Question: I have the following HTML code (please disregard the inline style, still testing and eventually move to external file):
'''
<div style="width: 80%; margin: 0 auto; border: 1px solid #A7DFFF; background: #DDDDDD; height: 350px;">
<div style="width: 100%; background: #0181C7; height: 50px; line-height: 50px;">
<span style="color: #fff;text-shadow: 0px 1px 0px #999, 0px 2px 0px #888, 0px 3px 0px #777, 0px 4px 0px #666, 0px 5px 0px #555, 0px 6px 0px #444, 0px 7px 0px #333, 0px 8px 7px #001135;font: 35px 'ChunkFiveRegular';">PHYSICIANS</span>
</div>
<div style="height: 15px;"></div>
<div style="height: 285;">
<div style="height: 100%; overflow: auto;">
<ul class="traits" id="trait_selector">
<li class="trait active" data-trait-id="9">
<a href="/locations/new-york/neighborhoods?tags[]=12&amp;tags[]=66" class="premote trait-link large btn" data-trait-id="9">
<span class="check"><i class="icon icon-ok"></i></span>
<span class="name">test, test2 MD</span>
<span class="count">6</span>
</a>
</li>
<li class="trait active" data-trait-id="12">
<a href="/locations/new-york/neighborhoods?tags[]=66&amp;tags[]=9" class="premote trait-link large btn" data-trait-id="12">
<span class="check"><i class="icon icon-ok"></i></span>
<span class="name">test, test4 NP</span>
<span class="count">6</span>
</a>
</li>
<li class="trait" data-trait-id="14">
<a href="/locations/new-york/neighborhoods?tags[]=12&amp;tags[]=14&amp;tags[]=66&amp;tags[]=9" class="premote trait-link large btn" data-trait-id="14">
<span class="check"><i class="icon icon-ok"></i></span>
<span class="name">test, test5 MD</span>
<span class="count">4</span>
</a>
</li>
<li class="trait" data-trait-id="5">
<a href="/locations/new-york/neighborhoods?tags[]=12&amp;tags[]=5&amp;tags[]=66&amp;tags[]=9" class="premote trait-link large btn" data-trait-id="5">
<span class="check"><i class="icon icon-ok"></i></span>
<span class="name">test, test8 MD</span>
<span class="count">6</span>
</a>
</li>
<li class="trait" data-trait-id="3">
<a href="/locations/new-york/neighborhoods?tags[]=12&amp;tags[]=3&amp;tags[]=66&amp;tags[]=9" class="premote trait-link large btn" data-trait-id="3">
<span class="check"><i class="icon icon-ok"></i></span>
<span class="name">test, test9 MD</span>
<span class="count">5</span>
</a>
</li>
<li class="trait" data-trait-id="66">
<a href="/locations/new-york/neighborhoods?tags[]=12&amp;tags[]=9" class="premote trait-link large btn" data-trait-id="66">
<span class="check"><i class="icon icon-ok"></i></span>
<span class="name">test, test10 MD</span>
<span class="count">6</span>
</a>
</li>
<li class="trait" data-trait-id="66">
<a href="/locations/new-york/neighborhoods?tags[]=12&amp;tags[]=9" class="premote trait-link large btn" data-trait-id="66">
<span class="check"><i class="icon icon-ok"></i></span>
<span class="name">test, test10 MD</span>
<span class="count">6</span>
</a>
</li>
<li class="trait" data-trait-id="66">
<a href="/locations/new-york/neighborhoods?tags[]=12&amp;tags[]=9" class="premote trait-link large btn" data-trait-id="66">
<span class="check"><i class="icon icon-ok"></i></span>
<span class="name">test, test10 MD</span>
<span class="count">6</span>
</a>
</li>
<li class="trait" data-trait-id="66">
<a href="/locations/new-york/neighborhoods?tags[]=12&amp;tags[]=9" class="premote trait-link large btn" data-trait-id="66">
<span class="check"><i class="icon icon-ok"></i></span>
<span class="name">test, test10 MD</span>
<span class="count">6</span>
</a>
</li>
<li class="trait" data-trait-id="66">
<a href="/locations/new-york/neighborhoods?tags[]=12&amp;tags[]=9" class="premote trait-link large btn" data-trait-id="66">
<span class="check"><i class="icon icon-ok"></i></span>
<span class="name">test, test10 MD</span>
<span class="count">6</span>
</a>
</li>
<li class="trait" data-trait-id="66">
<a href="/locations/new-york/neighborhoods?tags[]=12&amp;tags[]=9" class="premote trait-link large btn" data-trait-id="66">
<span class="check"><i class="icon icon-ok"></i></span>
<span class="name">test, test10 MD</span>
<span class="count">6</span>
</a>
</li>
<li class="trait" data-trait-id="66">
<a href="/locations/new-york/neighborhoods?tags[]=12&amp;tags[]=9" class="premote trait-link large btn" data-trait-id="66">
<span class="check"><i class="icon icon-ok"></i></span>
<span class="name">test, test10 MD</span>
<span class="count">6</span>
</a>
</li>
<li class="trait" data-trait-id="66">
<a href="/locations/new-york/neighborhoods?tags[]=12&amp;tags[]=9" class="premote trait-link large btn" data-trait-id="66">
<span class="check"><i class="icon icon-ok"></i></span>
<span class="name">test, test10 MD</span>
<span class="count">6</span>
</a>
</li>
<li class="trait" data-trait-id="66">
<a href="/locations/new-york/neighborhoods?tags[]=12&amp;tags[]=9" class="premote trait-link large btn" data-trait-id="66">
<span class="check"><i class="icon icon-ok"></i></span>
<span class="name">test, test10 MD</span>
<span class="count">6</span>
</a>
</li>
<li class="trait" data-trait-id="66">
<a href="/locations/new-york/neighborhoods?tags[]=12&amp;tags[]=9" class="premote trait-link large btn" data-trait-id="66">
<span class="check"><i class="icon icon-ok"></i></span>
<span class="name">test, test10 MD</span>
<span class="count">6</span>
</a>
</li>
<li class="trait" data-trait-id="66">
<a href="/locations/new-york/neighborhoods?tags[]=12&amp;tags[]=9" class="premote trait-link large btn" data-trait-id="66">
<span class="check"><i class="icon icon-ok"></i></span>
<span class="name">test, test10 MD</span>
<span class="count">6</span>
</a>
</li>
<li class="trait" data-trait-id="66">
<a href="/locations/new-york/neighborhoods?tags[]=12&amp;tags[]=9" class="premote trait-link large btn" data-trait-id="66">
<span class="check"><i class="icon icon-ok"></i></span>
<span class="name">test, test10 MD</span>
<span class="count">6</span>
</a>
</li>
<li class="trait" data-trait-id="66">
<a href="/locations/new-york/neighborhoods?tags[]=12&amp;tags[]=9" class="premote trait-link large btn" data-trait-id="66">
<span class="check"><i class="icon icon-ok"></i></span>
<span class="name">test, test10 MD</span>
<span class="count">6</span>
</a>
</li>
<li class="trait" data-trait-id="66">
<a href="/locations/new-york/neighborhoods?tags[]=12&amp;tags[]=9" class="premote trait-link large btn" data-trait-id="66">
<span class="check"><i class="icon icon-ok"></i></span>
<span class="name">test, test10 MD</span>
<span class="count">6</span>
</a>
</li>
<li class="trait" data-trait-id="66">
<a href="/locations/new-york/neighborhoods?tags[]=12&amp;tags[]=9" class="premote trait-link large btn" data-trait-id="66">
<span class="check"><i class="icon icon-ok"></i></span>
<span class="name">test, test10 MD</span>
<span class="count">6</span>
</a>
</li>
<li class="trait" data-trait-id="66">
<a href="/locations/new-york/neighborhoods?tags[]=12&amp;tags[]=9" class="premote trait-link large btn" data-trait-id="66">
<span class="check"><i class="icon icon-ok"></i></span>
<span class="name">test, test10 MD</span>
<span class="count">6</span>
</a>
</li>
<li class="trait" data-trait-id="66">
<a href="/locations/new-york/neighborhoods?tags[]=12&amp;tags[]=9" class="premote trait-link large btn" data-trait-id="66">
<span class="check"><i class="icon icon-ok"></i></span>
<span class="name">test, test10 MD</span>
<span class="count">6</span>
</a>
</li>
<li class="trait" data-trait-id="66">
<a href="/locations/new-york/neighborhoods?tags[]=12&amp;tags[]=9" class="premote trait-link large btn" data-trait-id="66">
<span class="check"><i class="icon icon-ok"></i></span>
<span class="name">test, test10 MD</span>
<span class="count">6</span>
</a>
</li>
<li class="trait" data-trait-id="66">
<a href="/locations/new-york/neighborhoods?tags[]=12&amp;tags[]=9" class="premote trait-link large btn" data-trait-id="66">
<span class="check"><i class="icon icon-ok"></i></span>
<span class="name">test, test10 MD</span>
<span class="count">6</span>
</a>
</li>
<li class="trait" data-trait-id="66">
<a href="/locations/new-york/neighborhoods?tags[]=12&amp;tags[]=9" class="premote trait-link large btn" data-trait-id="66">
<span class="check"><i class="icon icon-ok"></i></span>
<span class="name">test, test10 MD</span>
<span class="count">6</span>
</a>
</li>
<li class="trait" data-trait-id="66">
<a href="/locations/new-york/neighborhoods?tags[]=12&amp;tags[]=9" class="premote trait-link large btn" data-trait-id="66">
<span class="check"><i class="icon icon-ok"></i></span>
<span class="name">test, test10 MD</span>
<span class="count">6</span>
</a>
</li>
<li class="trait" data-trait-id="66">
<a href="/locations/new-york/neighborhoods?tags[]=12&amp;tags[]=9" class="premote trait-link large btn" data-trait-id="66">
<span class="check"><i class="icon icon-ok"></i></span>
<span class="name">test, test10 MD</span>
<span class="count">6</span>
</a>
</li>
<li class="trait" data-trait-id="66">
<a href="/locations/new-york/neighborhoods?tags[]=12&amp;tags[]=9" class="premote trait-link large btn" data-trait-id="66">
<span class="check"><i class="icon icon-ok"></i></span>
<span class="name">test, test10 MD</span>
<span class="count">6</span>
</a>
</li>
<li class="trait" data-trait-id="66">
<a href="/locations/new-york/neighborhoods?tags[]=12&amp;tags[]=9" class="premote trait-link large btn" data-trait-id="66">
<span class="check"><i class="icon icon-ok"></i></span>
<span class="name">test, test10 MD</span>
<span class="count">6</span>
</a>
</li>
</ul>
</div>
</div>
</div>
'''
which is supposed to display the 'DIV' with the 'UL' to have a scrollbar and now overflow outside of the DIV, but this is what is shown:

Why isn't the buttons displaying a scrollbar and hide the contents instead of overflowing outside of the 'DIV'. How can I fix it?
JSFiddle: <URL>
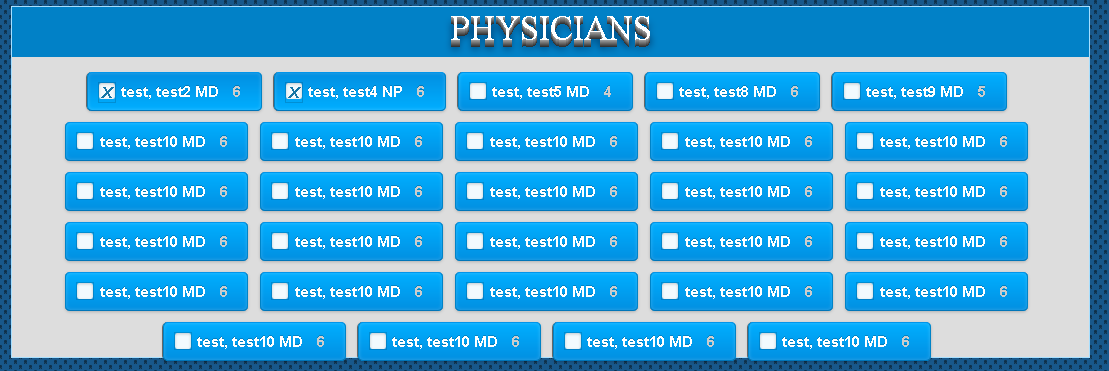
Answer: Old answer was wrong. Here is right answer:
'height: 285' is missing a unit and is therefore ignored. Adding 'px' to that height definition makes everything else work.